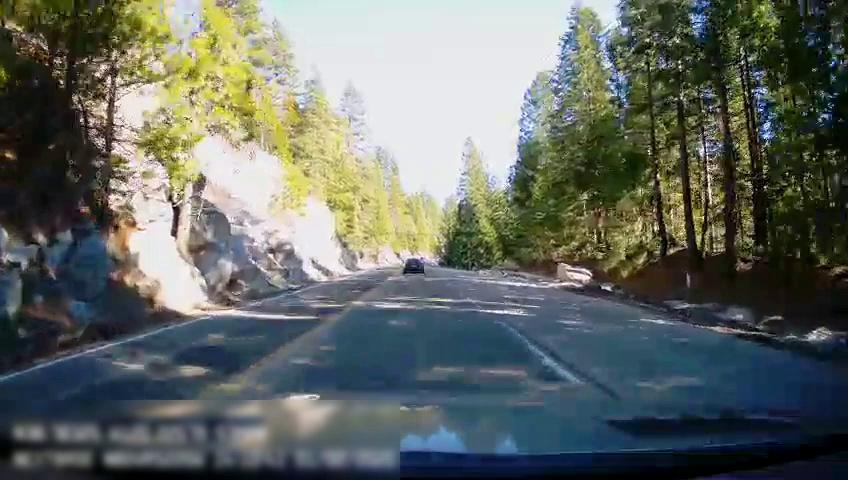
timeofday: Day
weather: Sunny
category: Drivable Space
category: Vehicles | Car
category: Lanes | Opposite Lane
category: Lanes | Current Lane
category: Lanes | Opposite Lane
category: Lanes | Current Lane